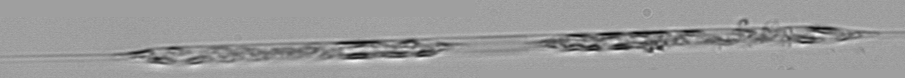
Label: Rhizosolenia